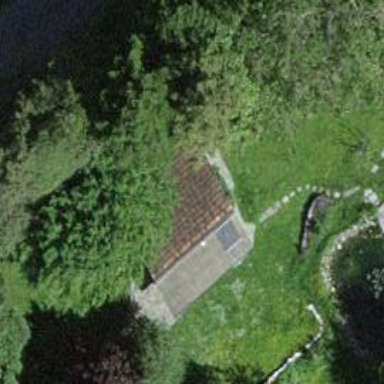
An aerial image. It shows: Allotment house.